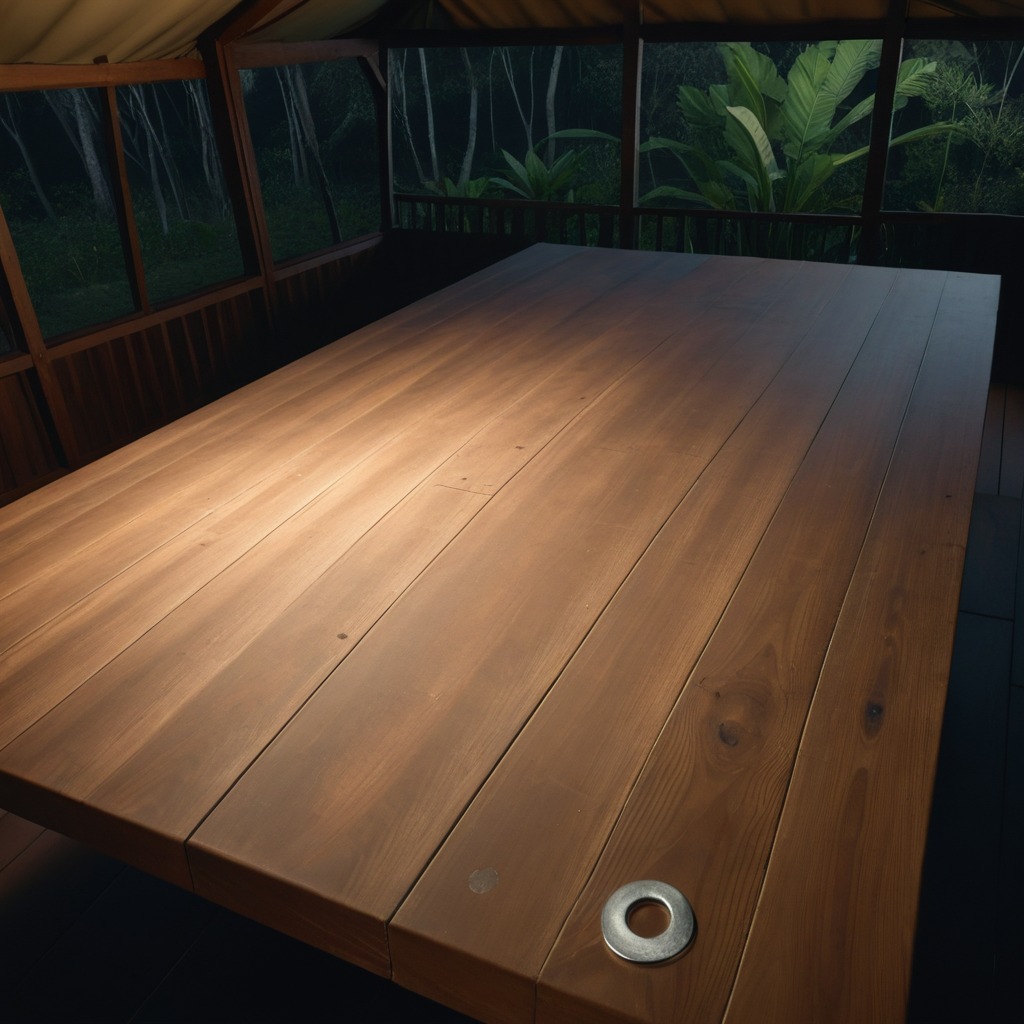
A flat metal washer is lying on a wooden table inside a jungle field workshop tent at night.